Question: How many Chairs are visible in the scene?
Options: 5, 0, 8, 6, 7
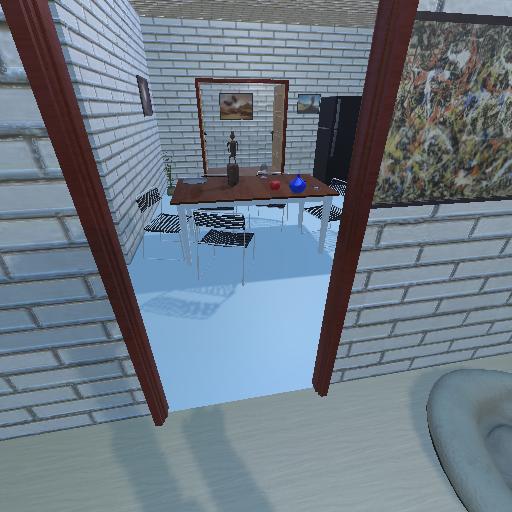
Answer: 5